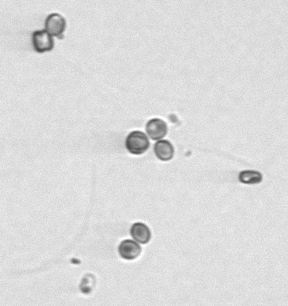
Label: Thalassiosira_sp_aff_mala